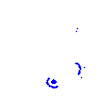
Particle: electron